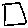
Label: square